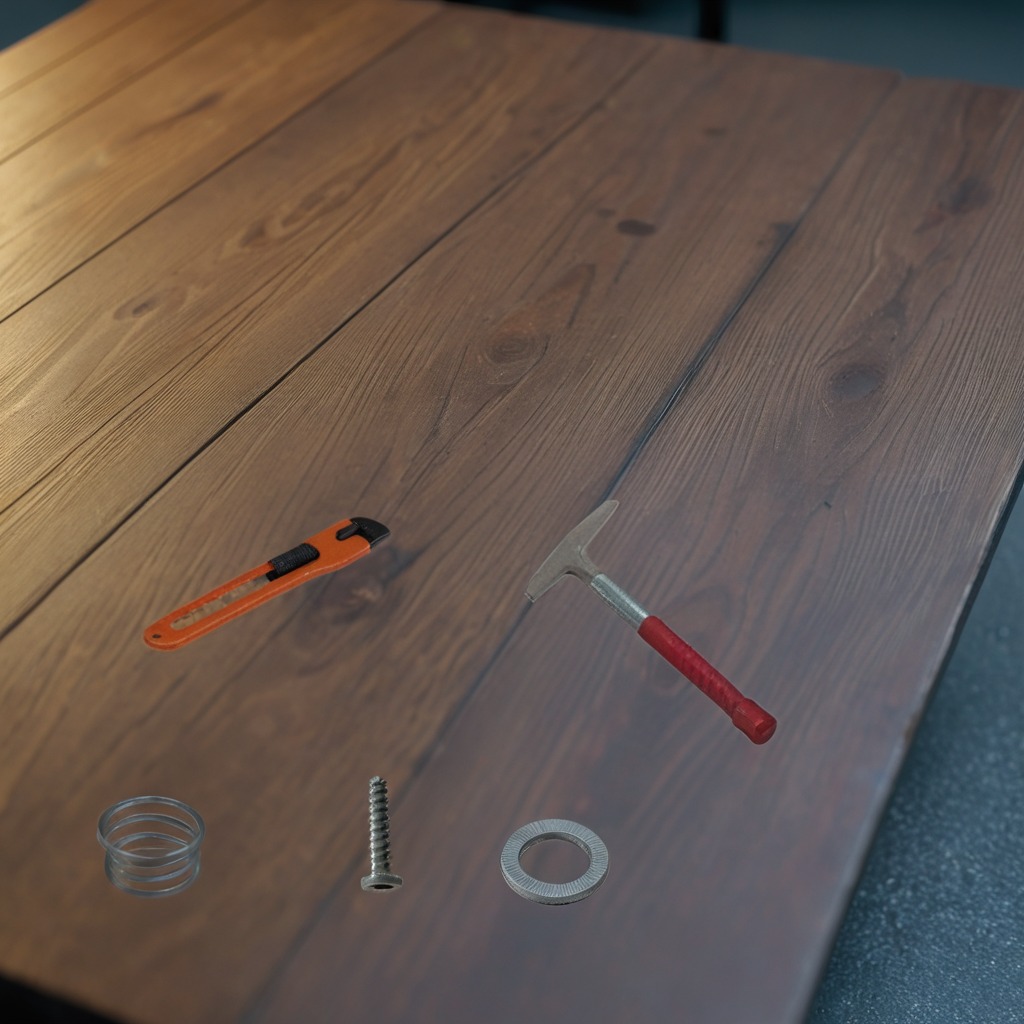
A utility knife, a flat metal washer, a metal machine screw, a hammer, and a coiled metal spring are lying on a table.